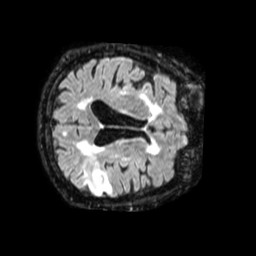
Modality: FLAIR
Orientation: axial
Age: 83
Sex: female
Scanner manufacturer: philips
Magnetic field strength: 1.5 T
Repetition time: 4.8 s
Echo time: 0.3688 s